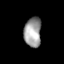
Tissue: skin
Cell type: Epithelial cells
Senescence score: 0.2871
Nuclear area (px): 499
Mean DAPI intensity: 156.9